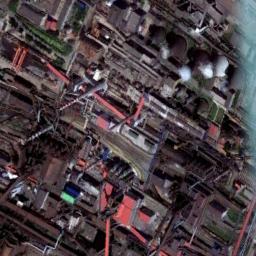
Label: thermal_power_station